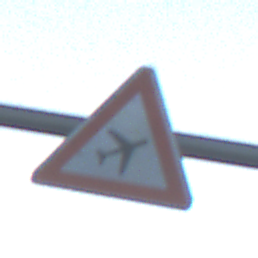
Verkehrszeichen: FlugbetriebLinks
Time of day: SunriseSunset
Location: Outdoor (RoadRail)
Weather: PartlyCloudy
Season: NotSpecified
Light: Natural